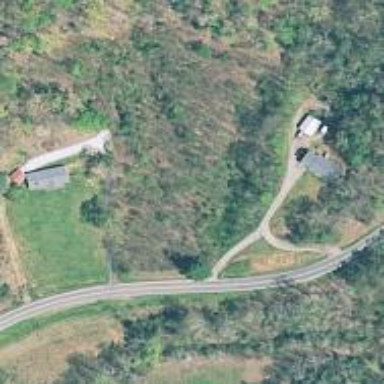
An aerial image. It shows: Driveway leading to service road.